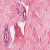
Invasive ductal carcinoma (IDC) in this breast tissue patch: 0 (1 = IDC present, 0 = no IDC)